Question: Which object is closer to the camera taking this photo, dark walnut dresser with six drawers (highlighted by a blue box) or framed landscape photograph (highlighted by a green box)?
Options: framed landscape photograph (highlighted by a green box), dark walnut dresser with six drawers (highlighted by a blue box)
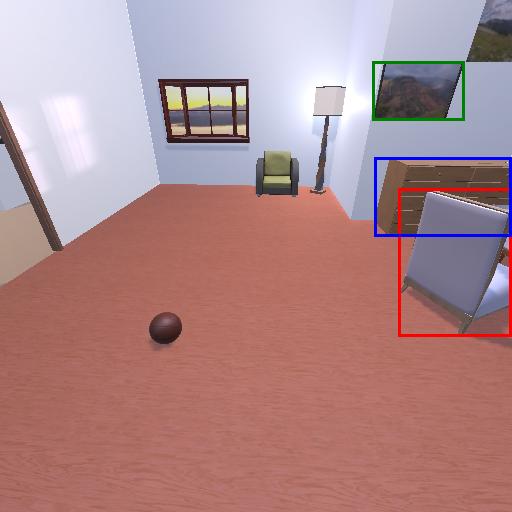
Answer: framed landscape photograph (highlighted by a green box)